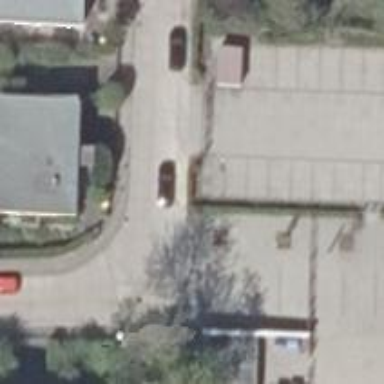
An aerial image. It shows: Residential road with concrete surface. There are sidewalks on both sides.